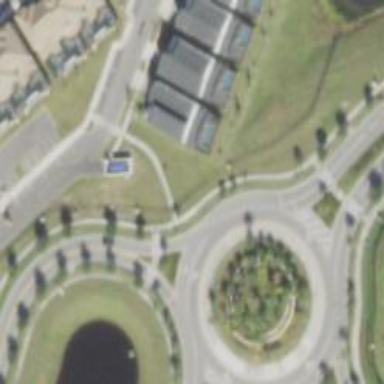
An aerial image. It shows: Tertiary road with asphalt surface leading to roundabout.